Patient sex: M
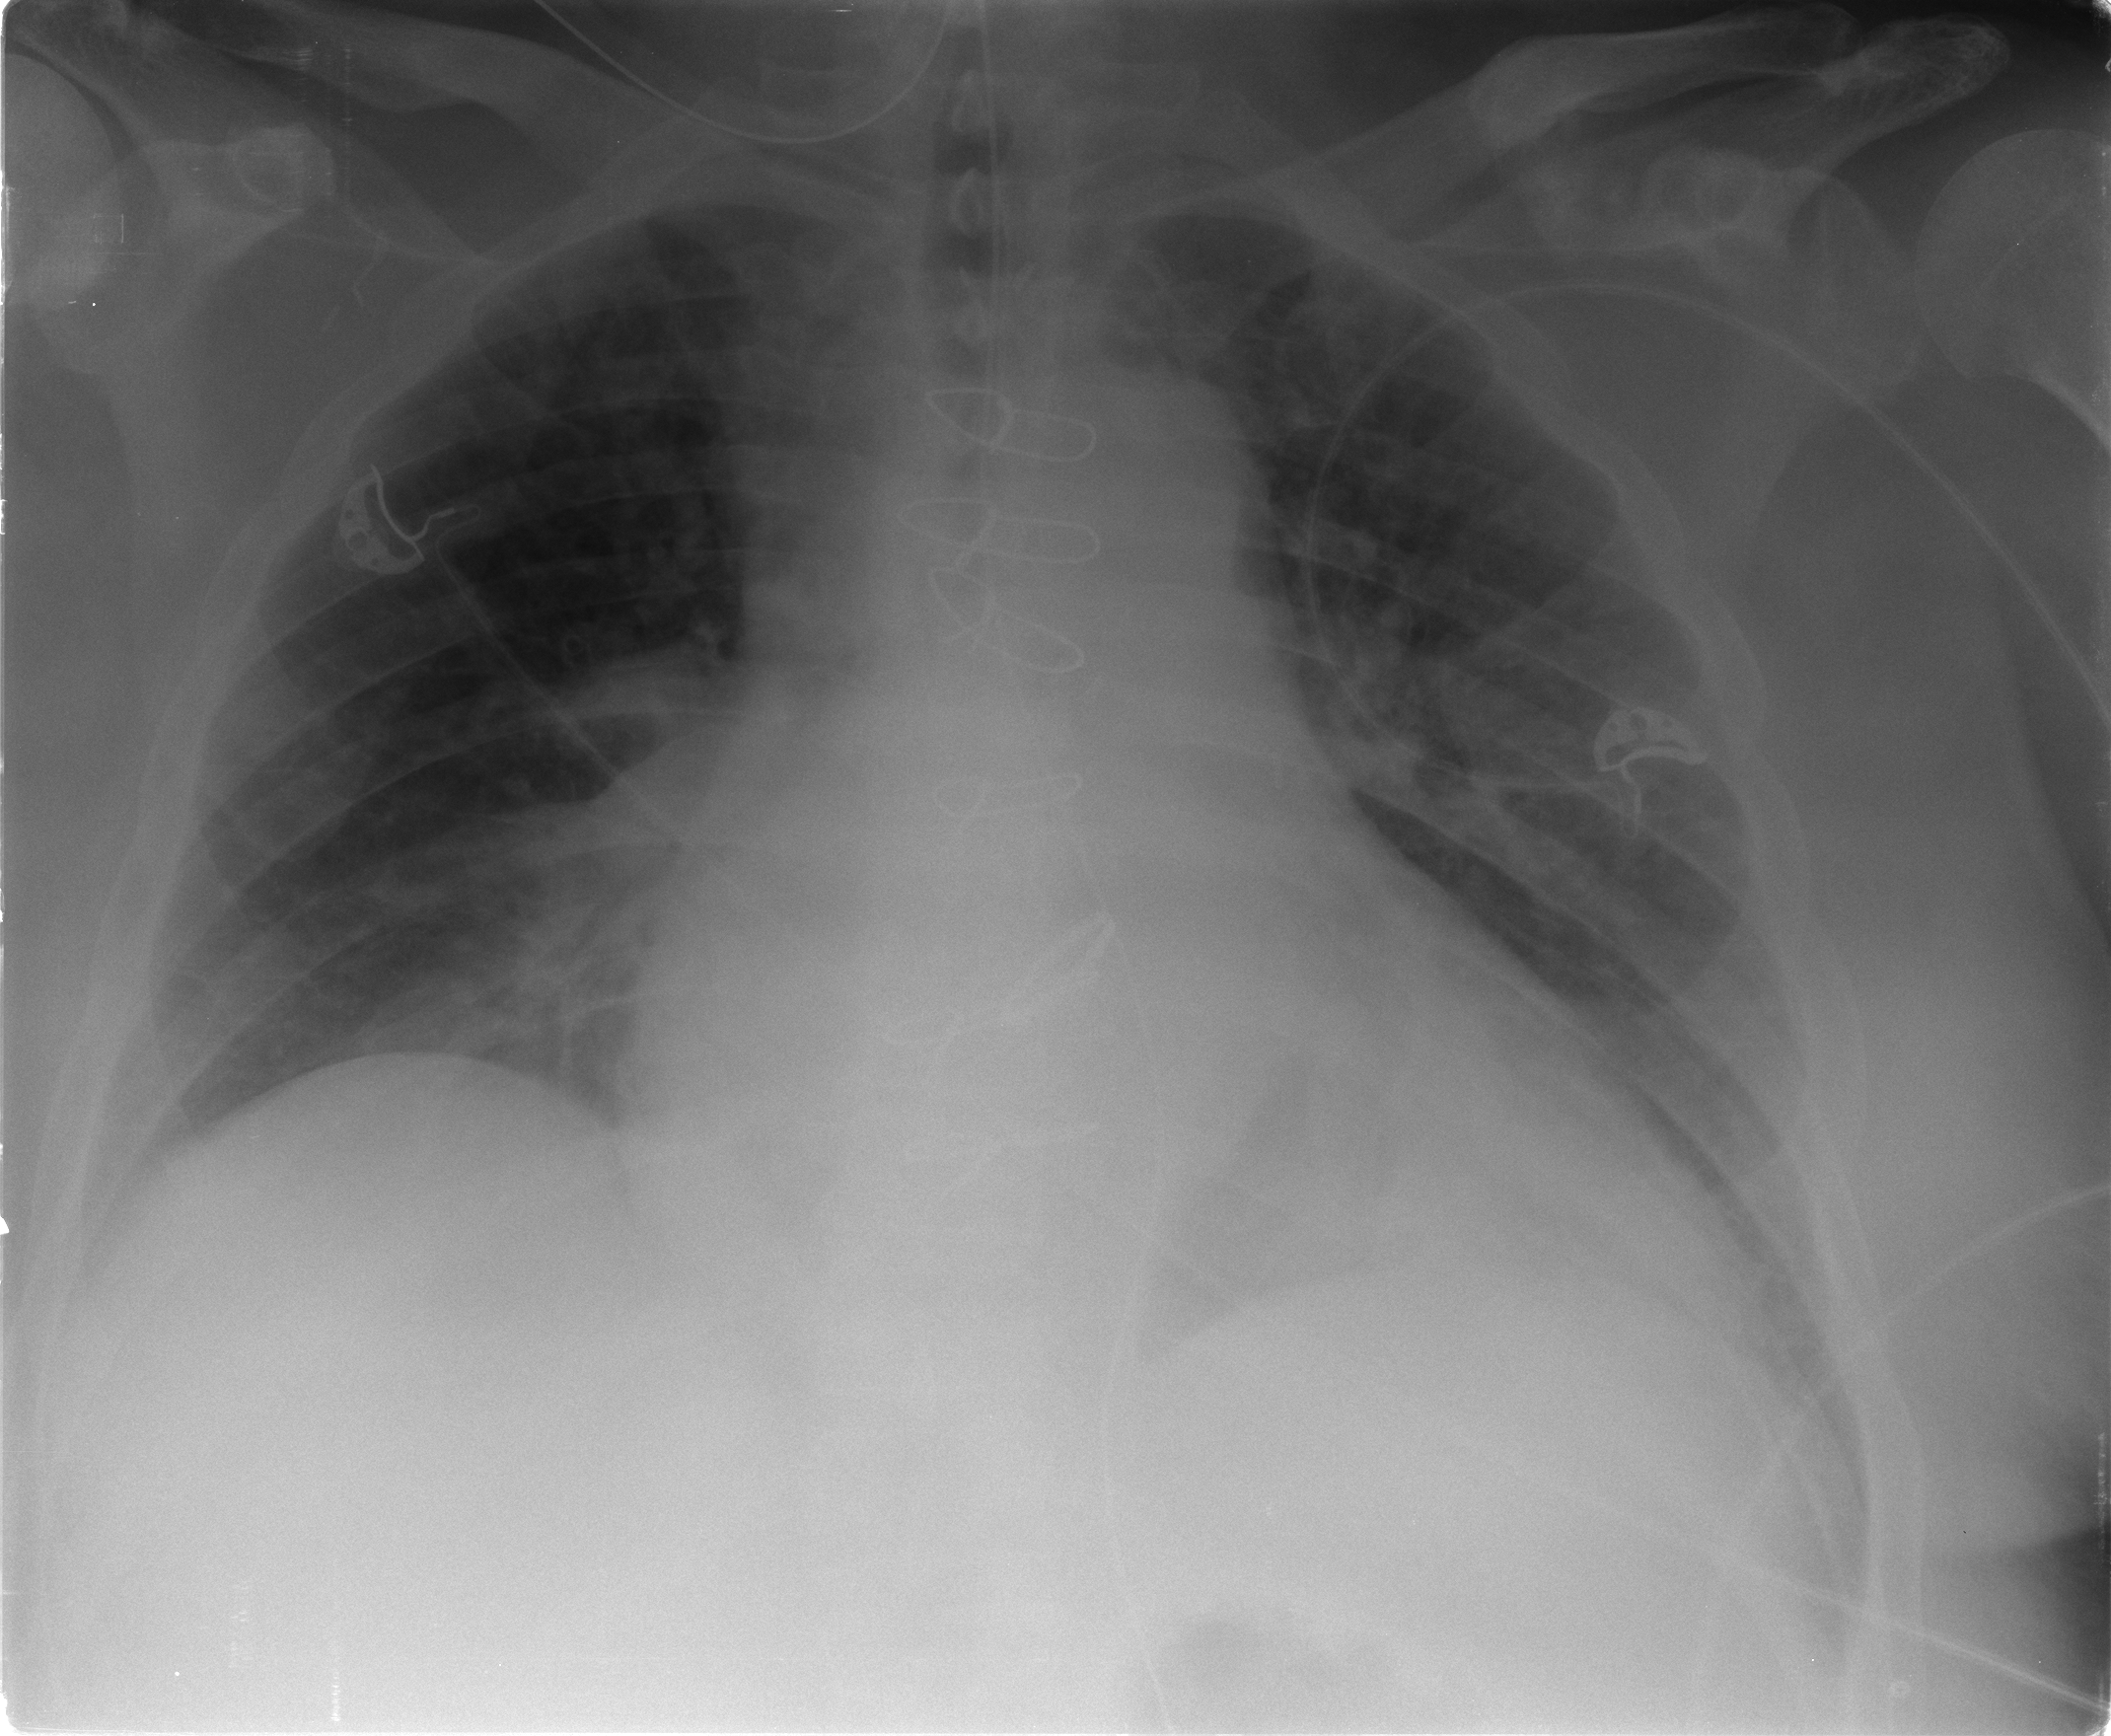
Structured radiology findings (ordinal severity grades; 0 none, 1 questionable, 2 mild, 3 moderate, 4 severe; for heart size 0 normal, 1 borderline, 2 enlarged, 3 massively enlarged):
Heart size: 2
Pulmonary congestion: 2
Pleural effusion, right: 2
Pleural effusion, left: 0
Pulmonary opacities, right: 0
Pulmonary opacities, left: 0
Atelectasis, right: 0
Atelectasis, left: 0